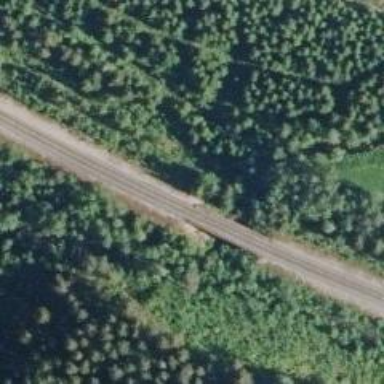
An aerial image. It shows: Bridge carrying railway with B1 track class.